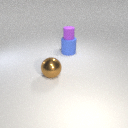
large blue rubber cylinder below small purple rubber cylinder